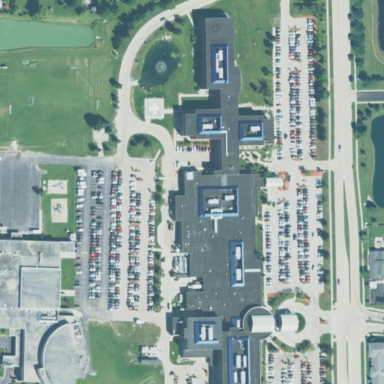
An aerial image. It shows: Hospital providing healthcare services.